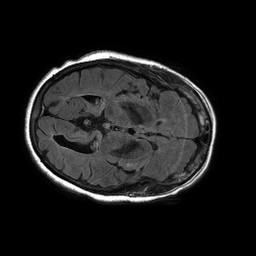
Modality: FLAIR
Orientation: axial
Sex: female
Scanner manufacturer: philips
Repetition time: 11 s
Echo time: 0.125 s